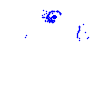
Particle: electron